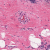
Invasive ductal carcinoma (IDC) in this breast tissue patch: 0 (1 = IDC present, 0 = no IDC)